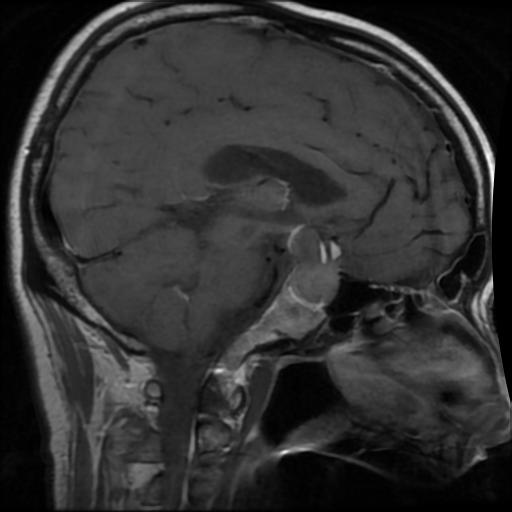
Label: pituitary